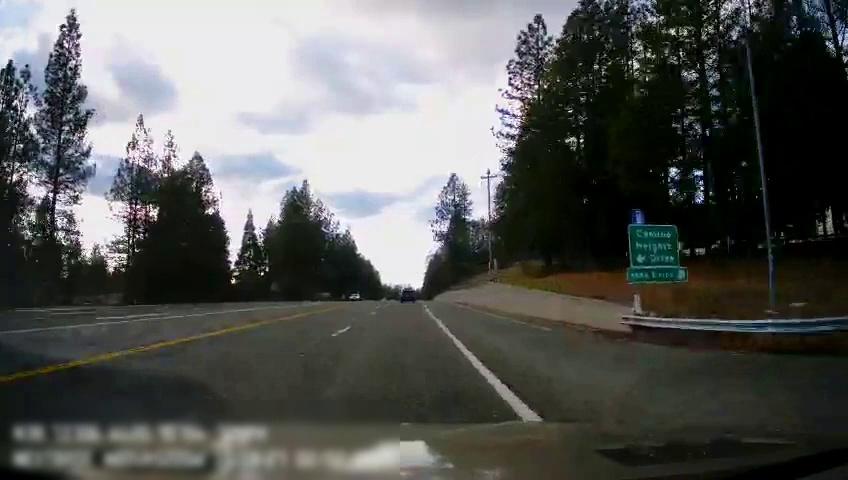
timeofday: Day
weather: Cloudy
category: Drivable Space
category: Vehicles | SUV
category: Vehicles | SUV
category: Lanes | Alternate Lane
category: Lanes | Opposite Lane
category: Lanes | Opposite Lane
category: Lanes | Current Lane
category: Lanes | Alternate Lane
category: Lanes | Alternate Lane
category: Traffic | Signs
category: Traffic | Signs